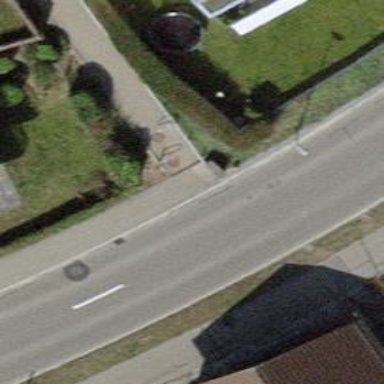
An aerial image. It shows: Cycle barrier.